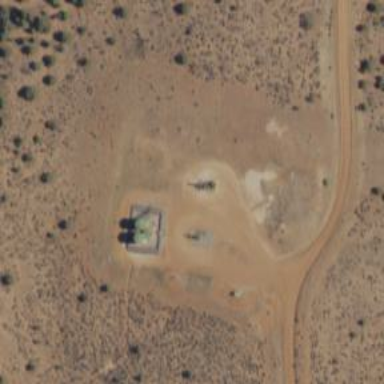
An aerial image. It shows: Storage tank that is man-made.